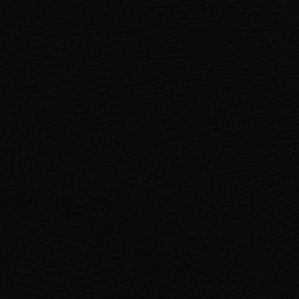
Label: frost